Question: I am looking for a .NET 2.0 compatible simple Chart/Graph control to embed in my Winform application. So far I could only found <URL>. While it has all the functionality I need and then some, my problem is that its looks too professional for its own good. I tried customizing it and playing with its styling properties but the graph still looked dull.
I need a snazzy looking control which can give a chart that looks similar to this one

I don't really need all the details Zed Graph gives.
Can someone suggest a free control that can do this. Please bare in mind that the control should work with .NET 2.0
Regards
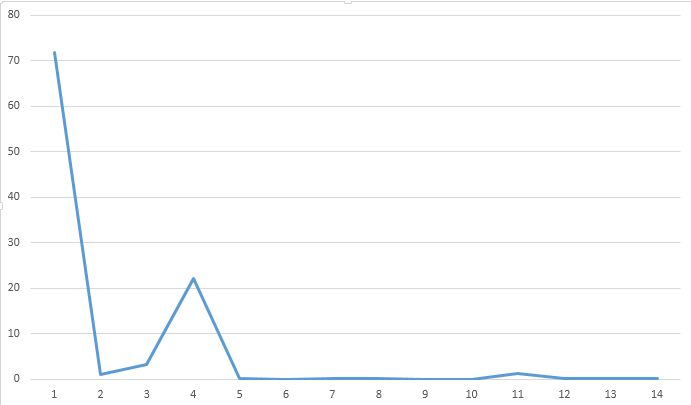
Answer: <URL>
> NPlot (formerly known as scpl) is a free charting library for .NET. It boasts an elegant and flexible API. NPlot includes controls for Windows.Forms, ASP.NET and a class for creating Bitmaps.